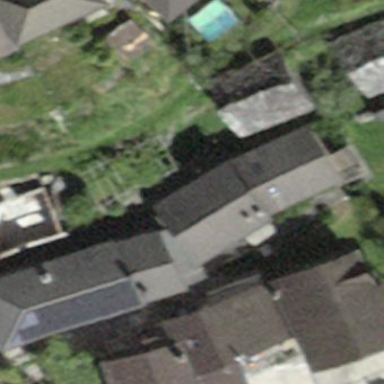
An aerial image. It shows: Detached building.